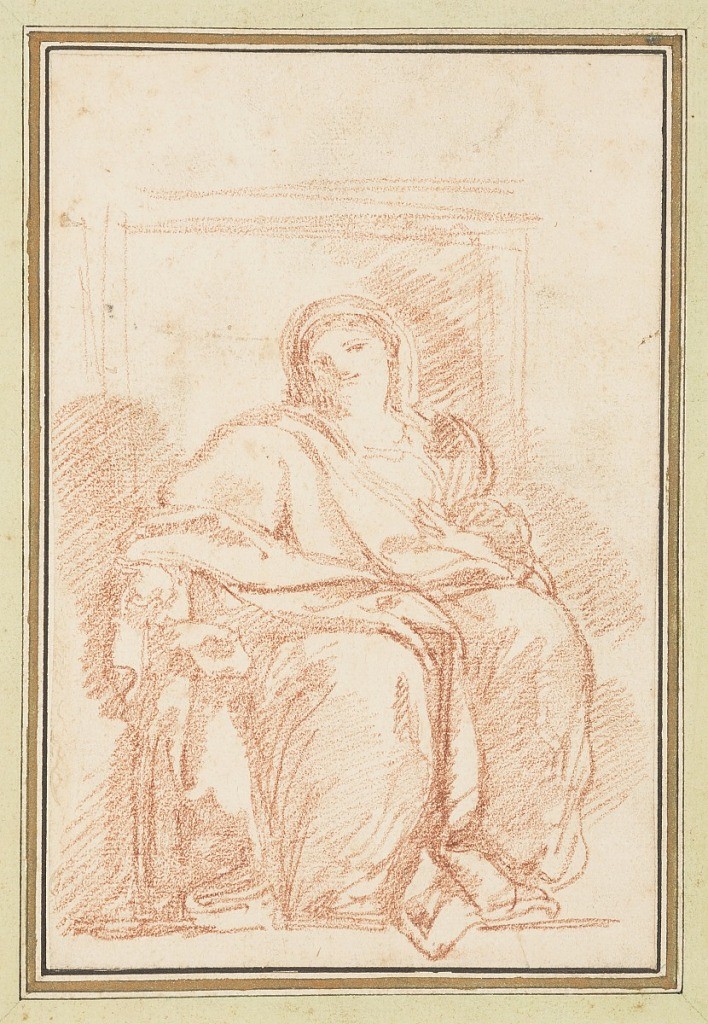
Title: Seated female figure in robes
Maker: Jean-Robert Ango, French, active in Rome 1759 –1770, d. 1773
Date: ca. 1759–70
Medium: Red chalk on paper
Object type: Drawing
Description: Seated female figure dressed in heavy robes. Her left hand rests on her lap.